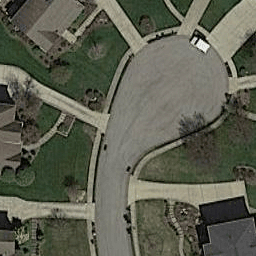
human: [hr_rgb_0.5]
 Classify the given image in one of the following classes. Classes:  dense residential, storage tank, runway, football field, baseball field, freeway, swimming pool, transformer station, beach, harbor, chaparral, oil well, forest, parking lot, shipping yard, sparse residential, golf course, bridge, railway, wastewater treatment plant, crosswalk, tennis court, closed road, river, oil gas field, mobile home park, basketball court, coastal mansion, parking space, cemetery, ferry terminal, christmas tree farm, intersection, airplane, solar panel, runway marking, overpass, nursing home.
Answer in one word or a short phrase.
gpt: closed road